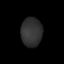
Tissue: lung
Cell type: Epithelial cells
Senescence score: 0.1922
Nuclear area (px): 599
Mean DAPI intensity: 49.356